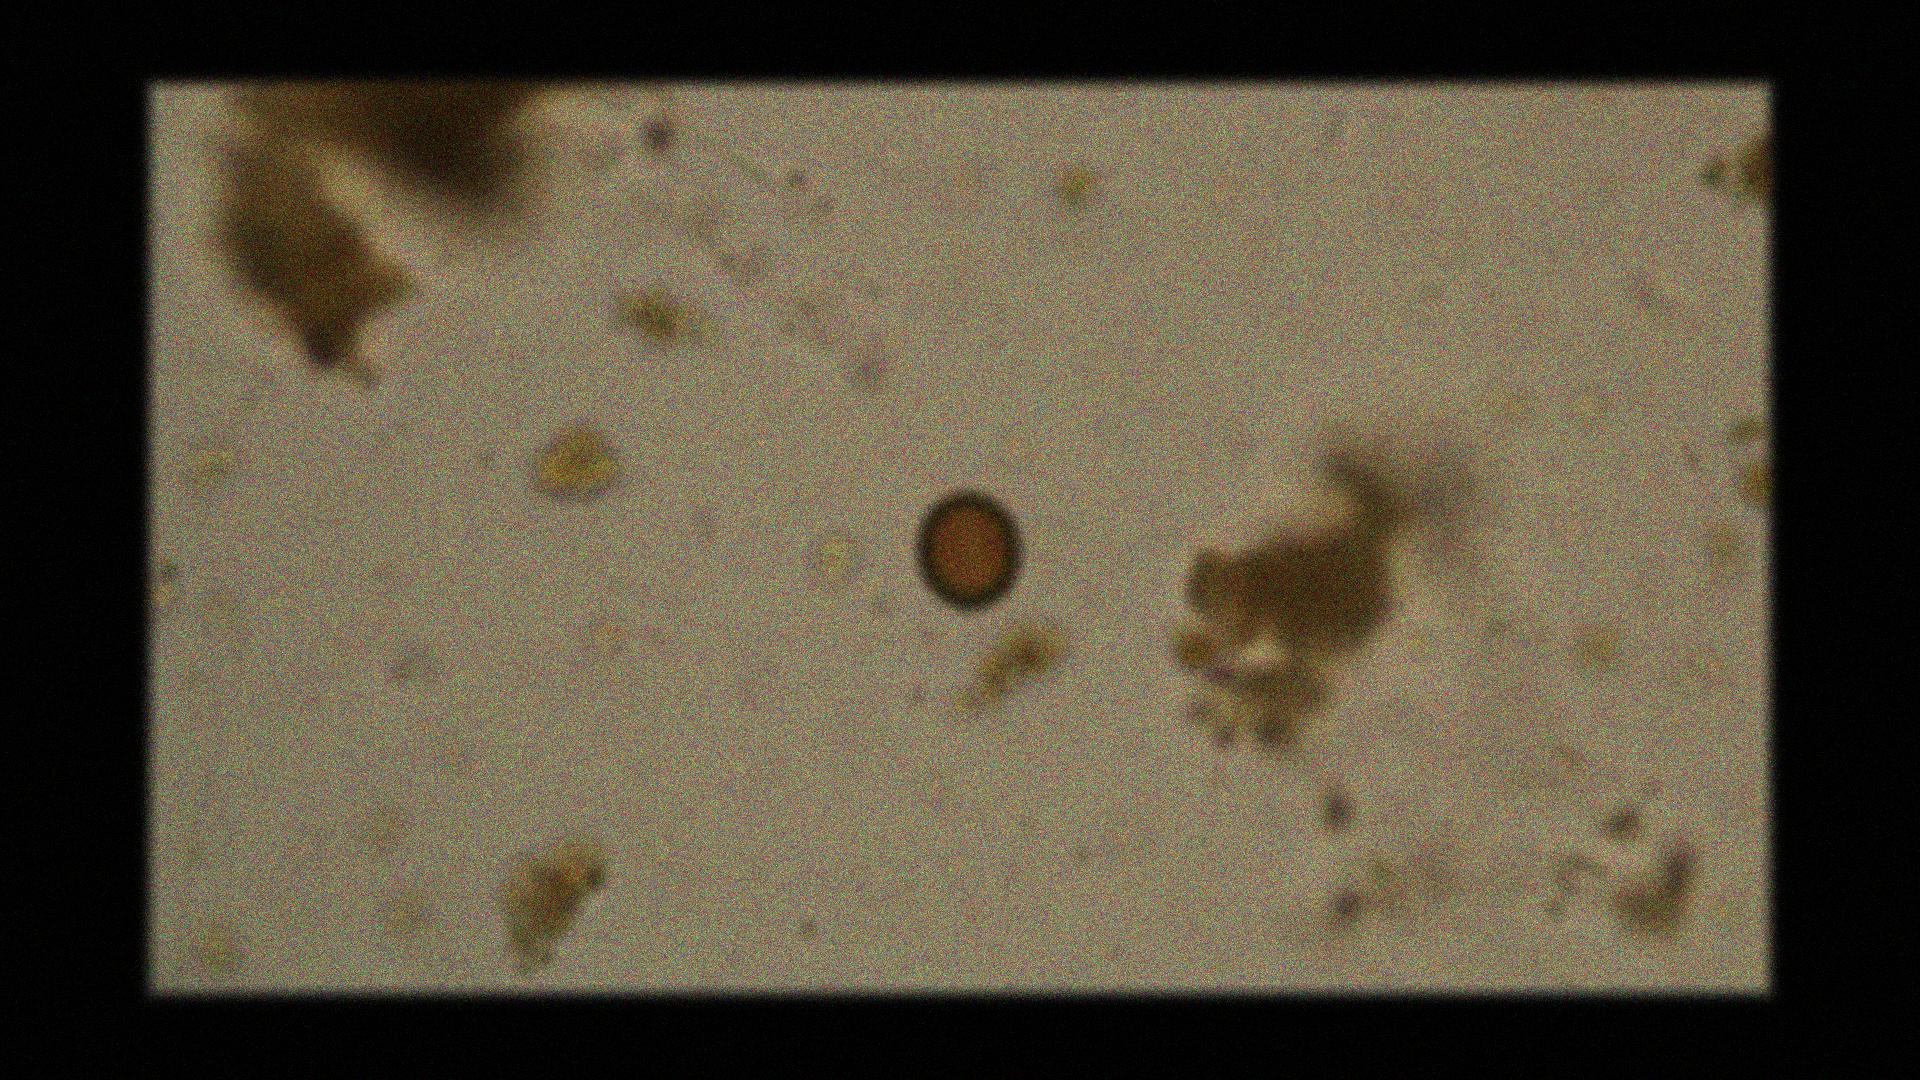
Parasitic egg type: Taenia spp. egg